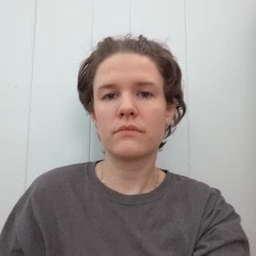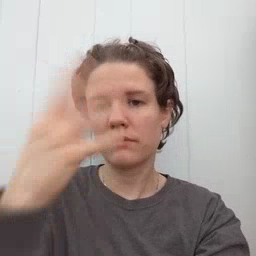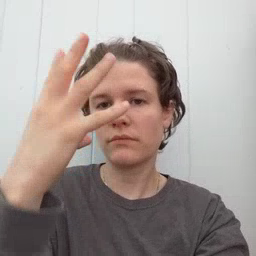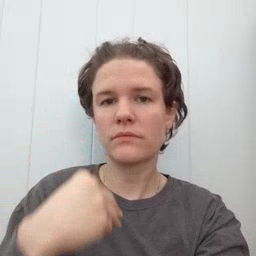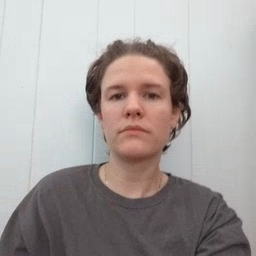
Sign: sleepy